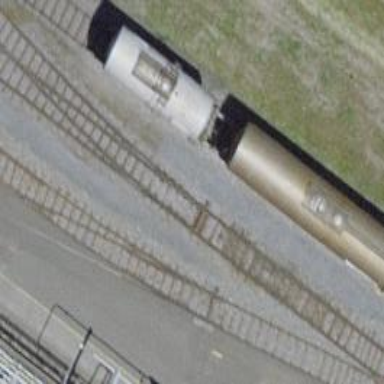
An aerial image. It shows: Railway switch.